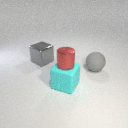
large gray rubber sphere behind large cyan rubber cube